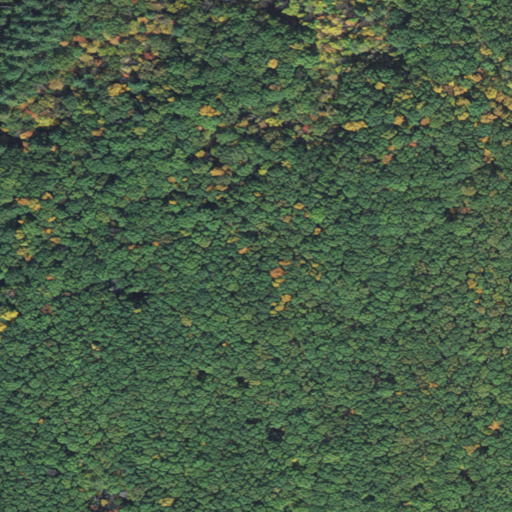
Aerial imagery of mountain in Massachusetts named Wills Hill containing deciduous forest, mixed forest, and evergreen forest